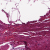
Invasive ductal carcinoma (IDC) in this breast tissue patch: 0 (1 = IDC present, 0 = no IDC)